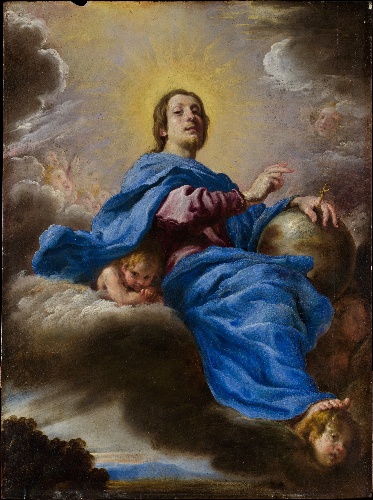
Title: Salvator Mundi
Artist: Domenico Fetti
Artist bio: Italian, Rome (?) 1591/92–1623 Venice
Date: ca. 1622–23
Object type: Painting
Classification: Paintings
Medium: Oil on wood
Dimensions: 23 1/2 x 17 1/4 in. (59.7 x 43.8 cm)
Department: European Paintings
Credit line: Gift of Dianne Modestini, in loving memory of Mario Modestini, 2007
Accession year: 2007
Repository: Metropolitan Museum of Art, New York, NY
Tags: Putti|Clouds|Christ